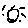
Label: sun